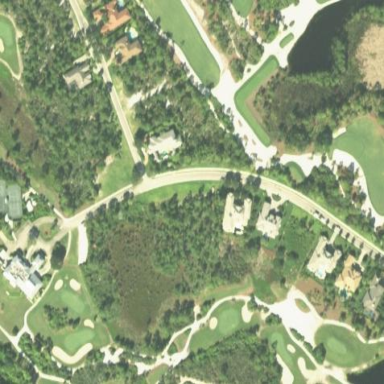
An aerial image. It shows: Golf course surrounded by greenery.